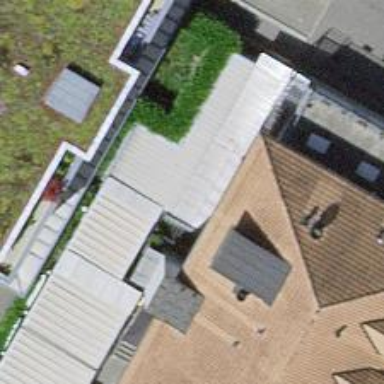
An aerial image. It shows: View of roof of building.